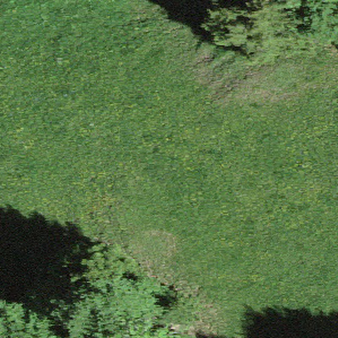
Label: other